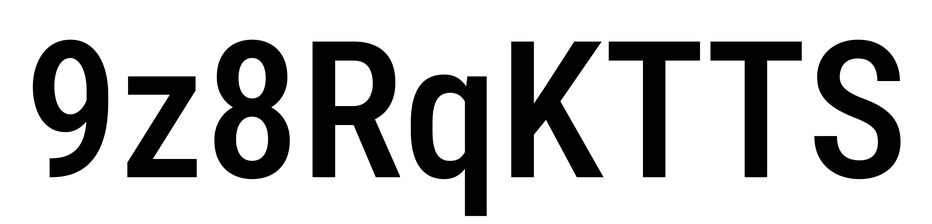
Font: Roboto_Condensed_Medium